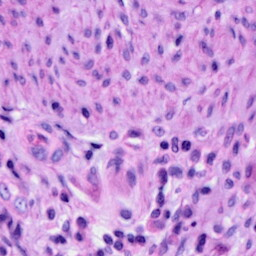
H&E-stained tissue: Cervix